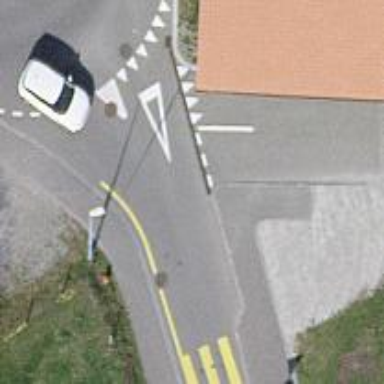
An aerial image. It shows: Road with "give way" sign.